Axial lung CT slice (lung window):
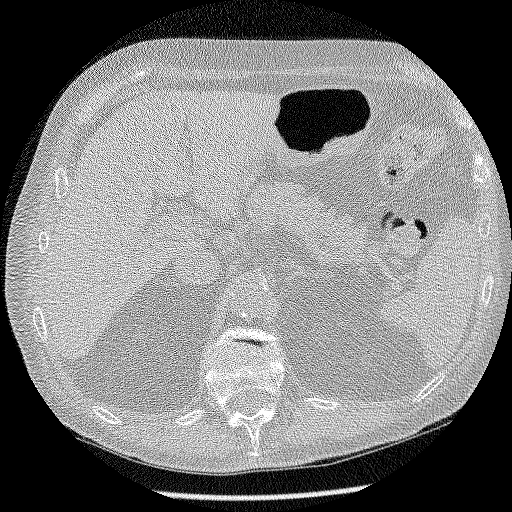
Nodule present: no